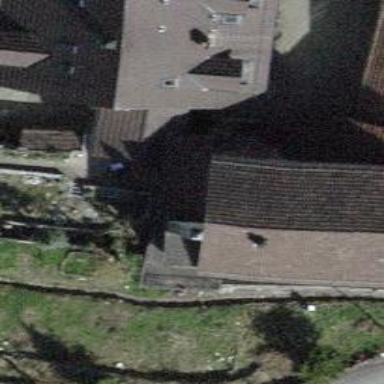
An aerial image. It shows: Building with tiled roof.